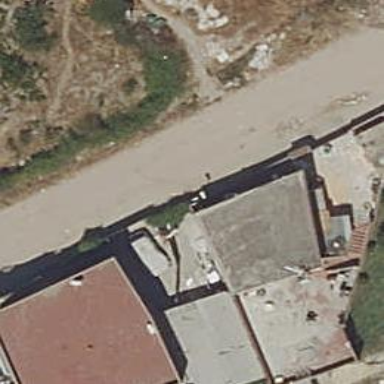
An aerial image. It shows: Detached building.